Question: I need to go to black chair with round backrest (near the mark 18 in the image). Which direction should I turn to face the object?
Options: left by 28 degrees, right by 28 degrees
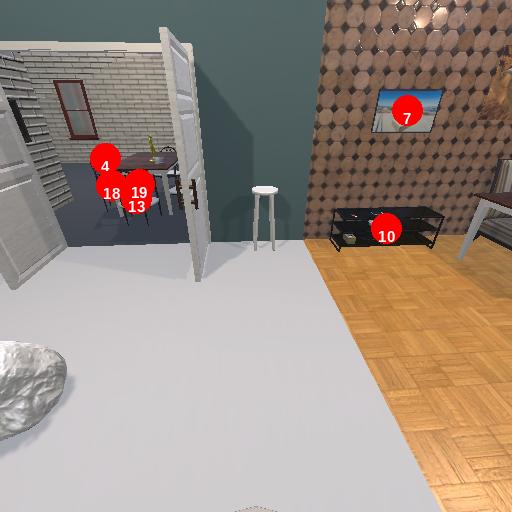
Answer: left by 28 degrees